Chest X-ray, PA view. Patient: 61 years old, sex F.
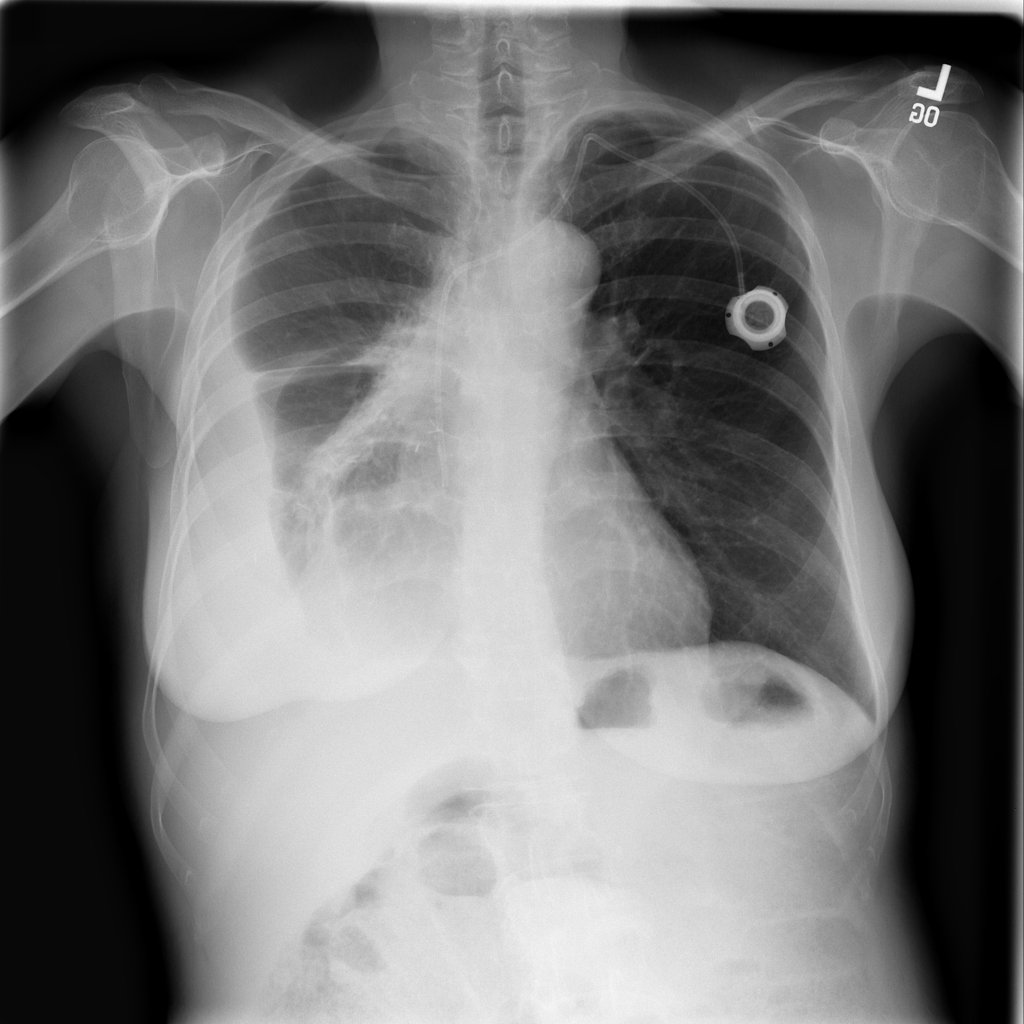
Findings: Effusion